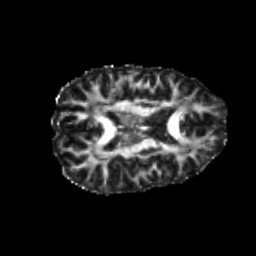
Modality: FA
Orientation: axial
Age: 22
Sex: female
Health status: healthy
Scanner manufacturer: philips
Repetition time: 7.39 s
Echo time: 0.08599 s